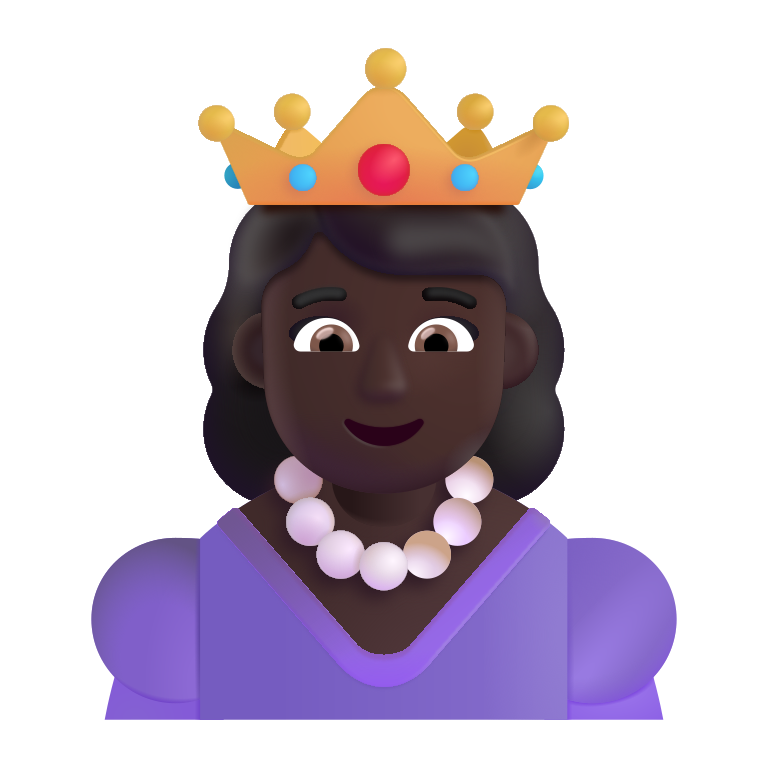
princess color dark